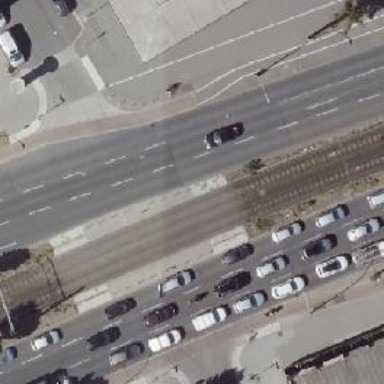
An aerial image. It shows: Asphalt footway with unmarked crossing.